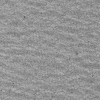
Atmospheric dust classification: not_dusty